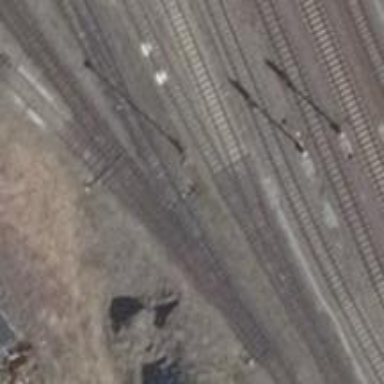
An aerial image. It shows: Railway spur service.